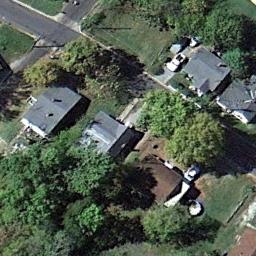
Label: residential